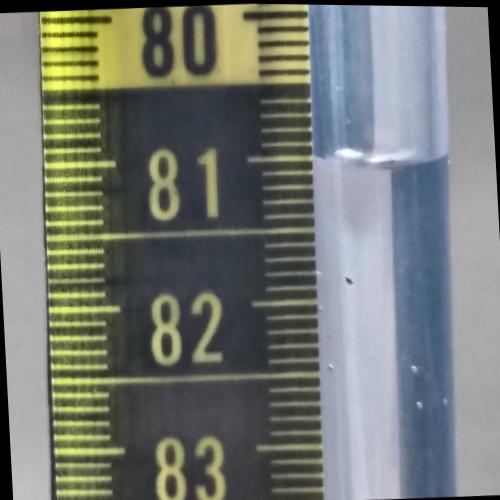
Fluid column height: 81.0 cm